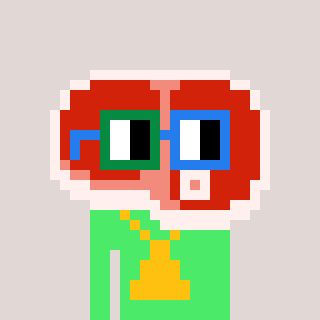
a pixel art character with square green and blue glasses, a steak-shaped head and a teal-colored body on a warm background